Question: I want to add latitude and longitude value to NSMutableArray from geocoder value but I get an error in the image .
'''
-(void) loadDataArray:(NSString *) text{
CLGeocoder *geocoder = [[CLGeocoder alloc] init];
[geocoder geocodeAddressString:[NSString stringWithFormat:@"%@",text] completionHandler:^(NSArray* placemarks, NSError* error){
for (CLPlacemark* aPlacemark in placemarks)
{
NSLog(@"aPlace: %@",aPlacemark.country);
NSLog(@"MyPlace: %@",userCountry);
//if ([aPlacemark.country isEqual:userCountry]) {
[dataArray addObject:aPlacemark];
//NSNumber *lat = [NSNumber numberWithDouble:aPlacemark.location.coordinate.latitude];
//NSNumber *lon= [NSNumber numberWithDouble:aPlacemark.location.coordinate.longitude];
[dataArrayLat addObject:aPlacemark.location.coordinate.latitude];
[dataArrayLon addObject:aPlacemark.location.coordinate.longitude];
//NSLog(@" %@",lat);
//}
//else{
// NSLog(@"Bulunamadi");
//}
}
[searchTable reloadData];
}];
'''
}

Thanks in replies.
I want to use for search location and show tableview.I select tableview item and then location show on Apple Map.
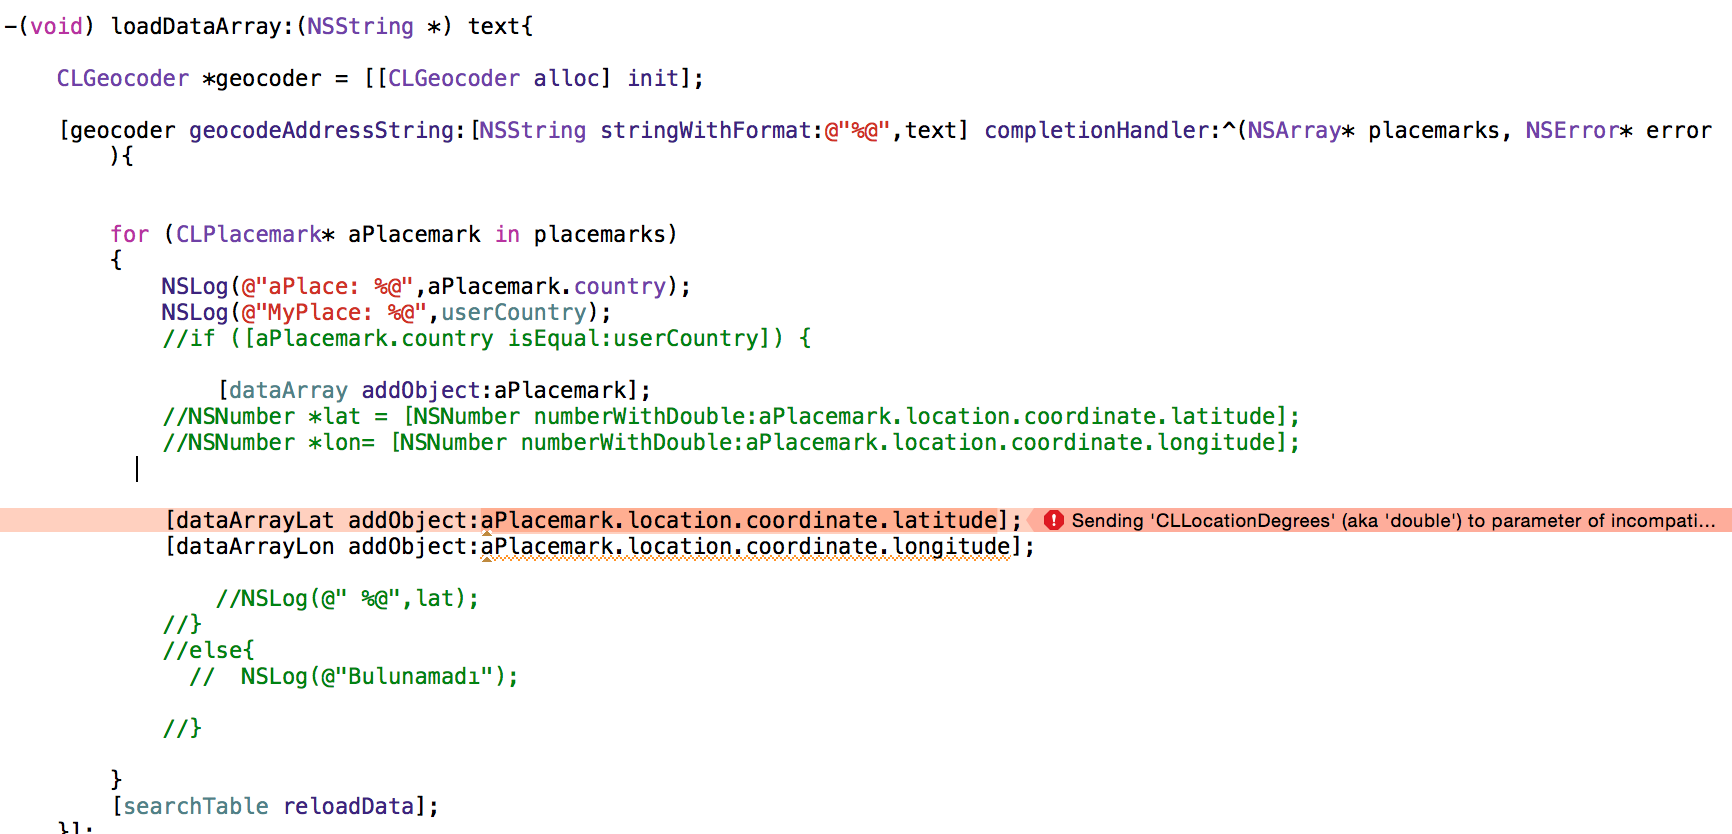
Answer: You're trying to add a primitive to an 'NSMutableArray', but it will only hold objects.
The quickest workaround would be to wrap your 'CLLocationDegrees' (which is just a 'double') in an 'NSNumber', like this:
'''
[dataArrayLat addObject:@(aPlacemark.location.coordinate.latitude)];
[dataArrayLon addObject:@(aPlacemark.location.coordinate.longitude)];
'''
Keep in mind though, that you'll have to unwrap the value later if you want to access the 'double' again. You would do so like this:
'''
NSNumber *num = dataArrayLat[someIndex];
double latitude = num.doubleValue;
'''